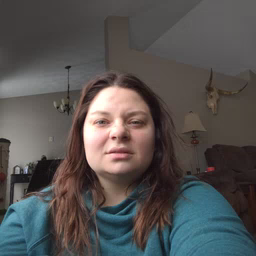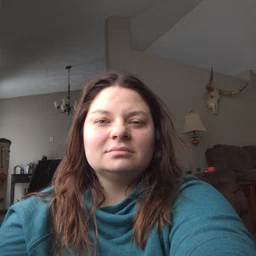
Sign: see